Field crop: tomato
Growth stage: 1
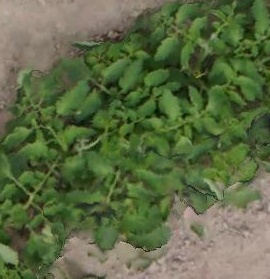
Species: tomato